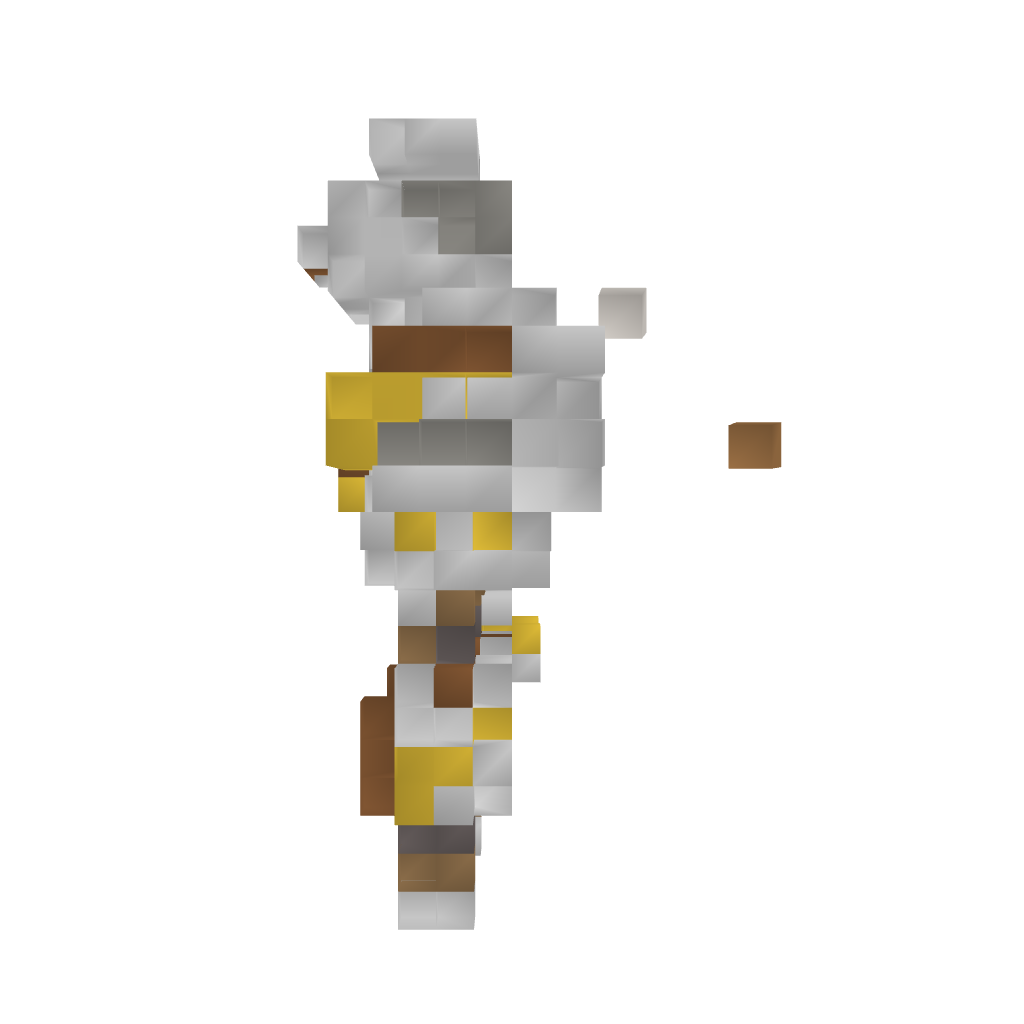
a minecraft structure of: Series A Mech 2